Field crop: maize
Growth stage: 2
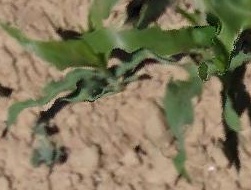
Species: maize